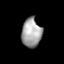
Tissue: lung
Cell type: Epithelial cells
Senescence score: 0.2182
Nuclear area (px): 561
Mean DAPI intensity: 162.868